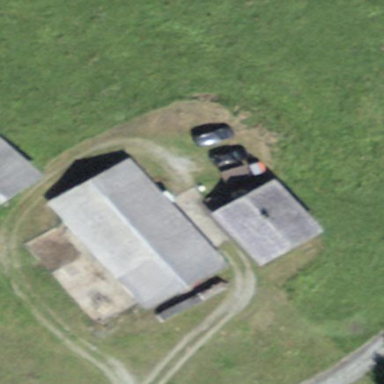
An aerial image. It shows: Farm auxiliary building.